Aerial crown-view tile of a tropical tree (Barro Colorado Island, Panama), acquired 20250715:
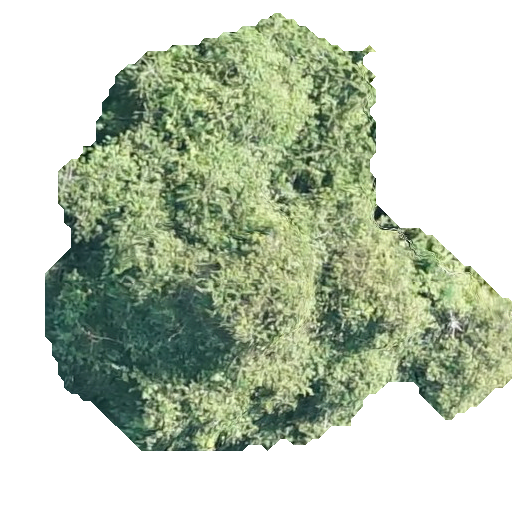
Species: Virola surinamensis
GBIF accepted scientific name: Virola surinamensis
Crown area: 205.287 m²